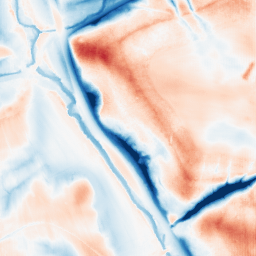
Category: edge_preserving
Decomposition family: guided
Decomposition parameters: radius: 16
eps: 1
Upsampling method: fft_zeropad
Upsampling parameters: scale: 8
Upsampling scale: 8